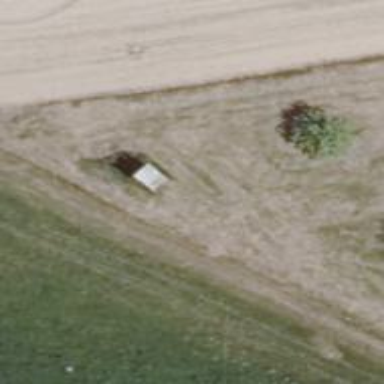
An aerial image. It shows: Hunting stand.